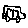
Label: car